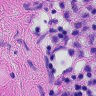
Metastatic tissue present: no